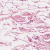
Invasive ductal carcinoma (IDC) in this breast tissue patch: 0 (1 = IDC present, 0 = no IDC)